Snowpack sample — Buffalo Mountain, Silverthorne, Colorado, USA (1/25/25, 10:11 AM MST)
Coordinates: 39.6222, -106.1139
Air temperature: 22 °F
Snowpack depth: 110 cm
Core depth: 40 cm
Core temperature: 46.4 °F
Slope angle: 12°, slope face: 102°
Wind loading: high
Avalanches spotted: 0
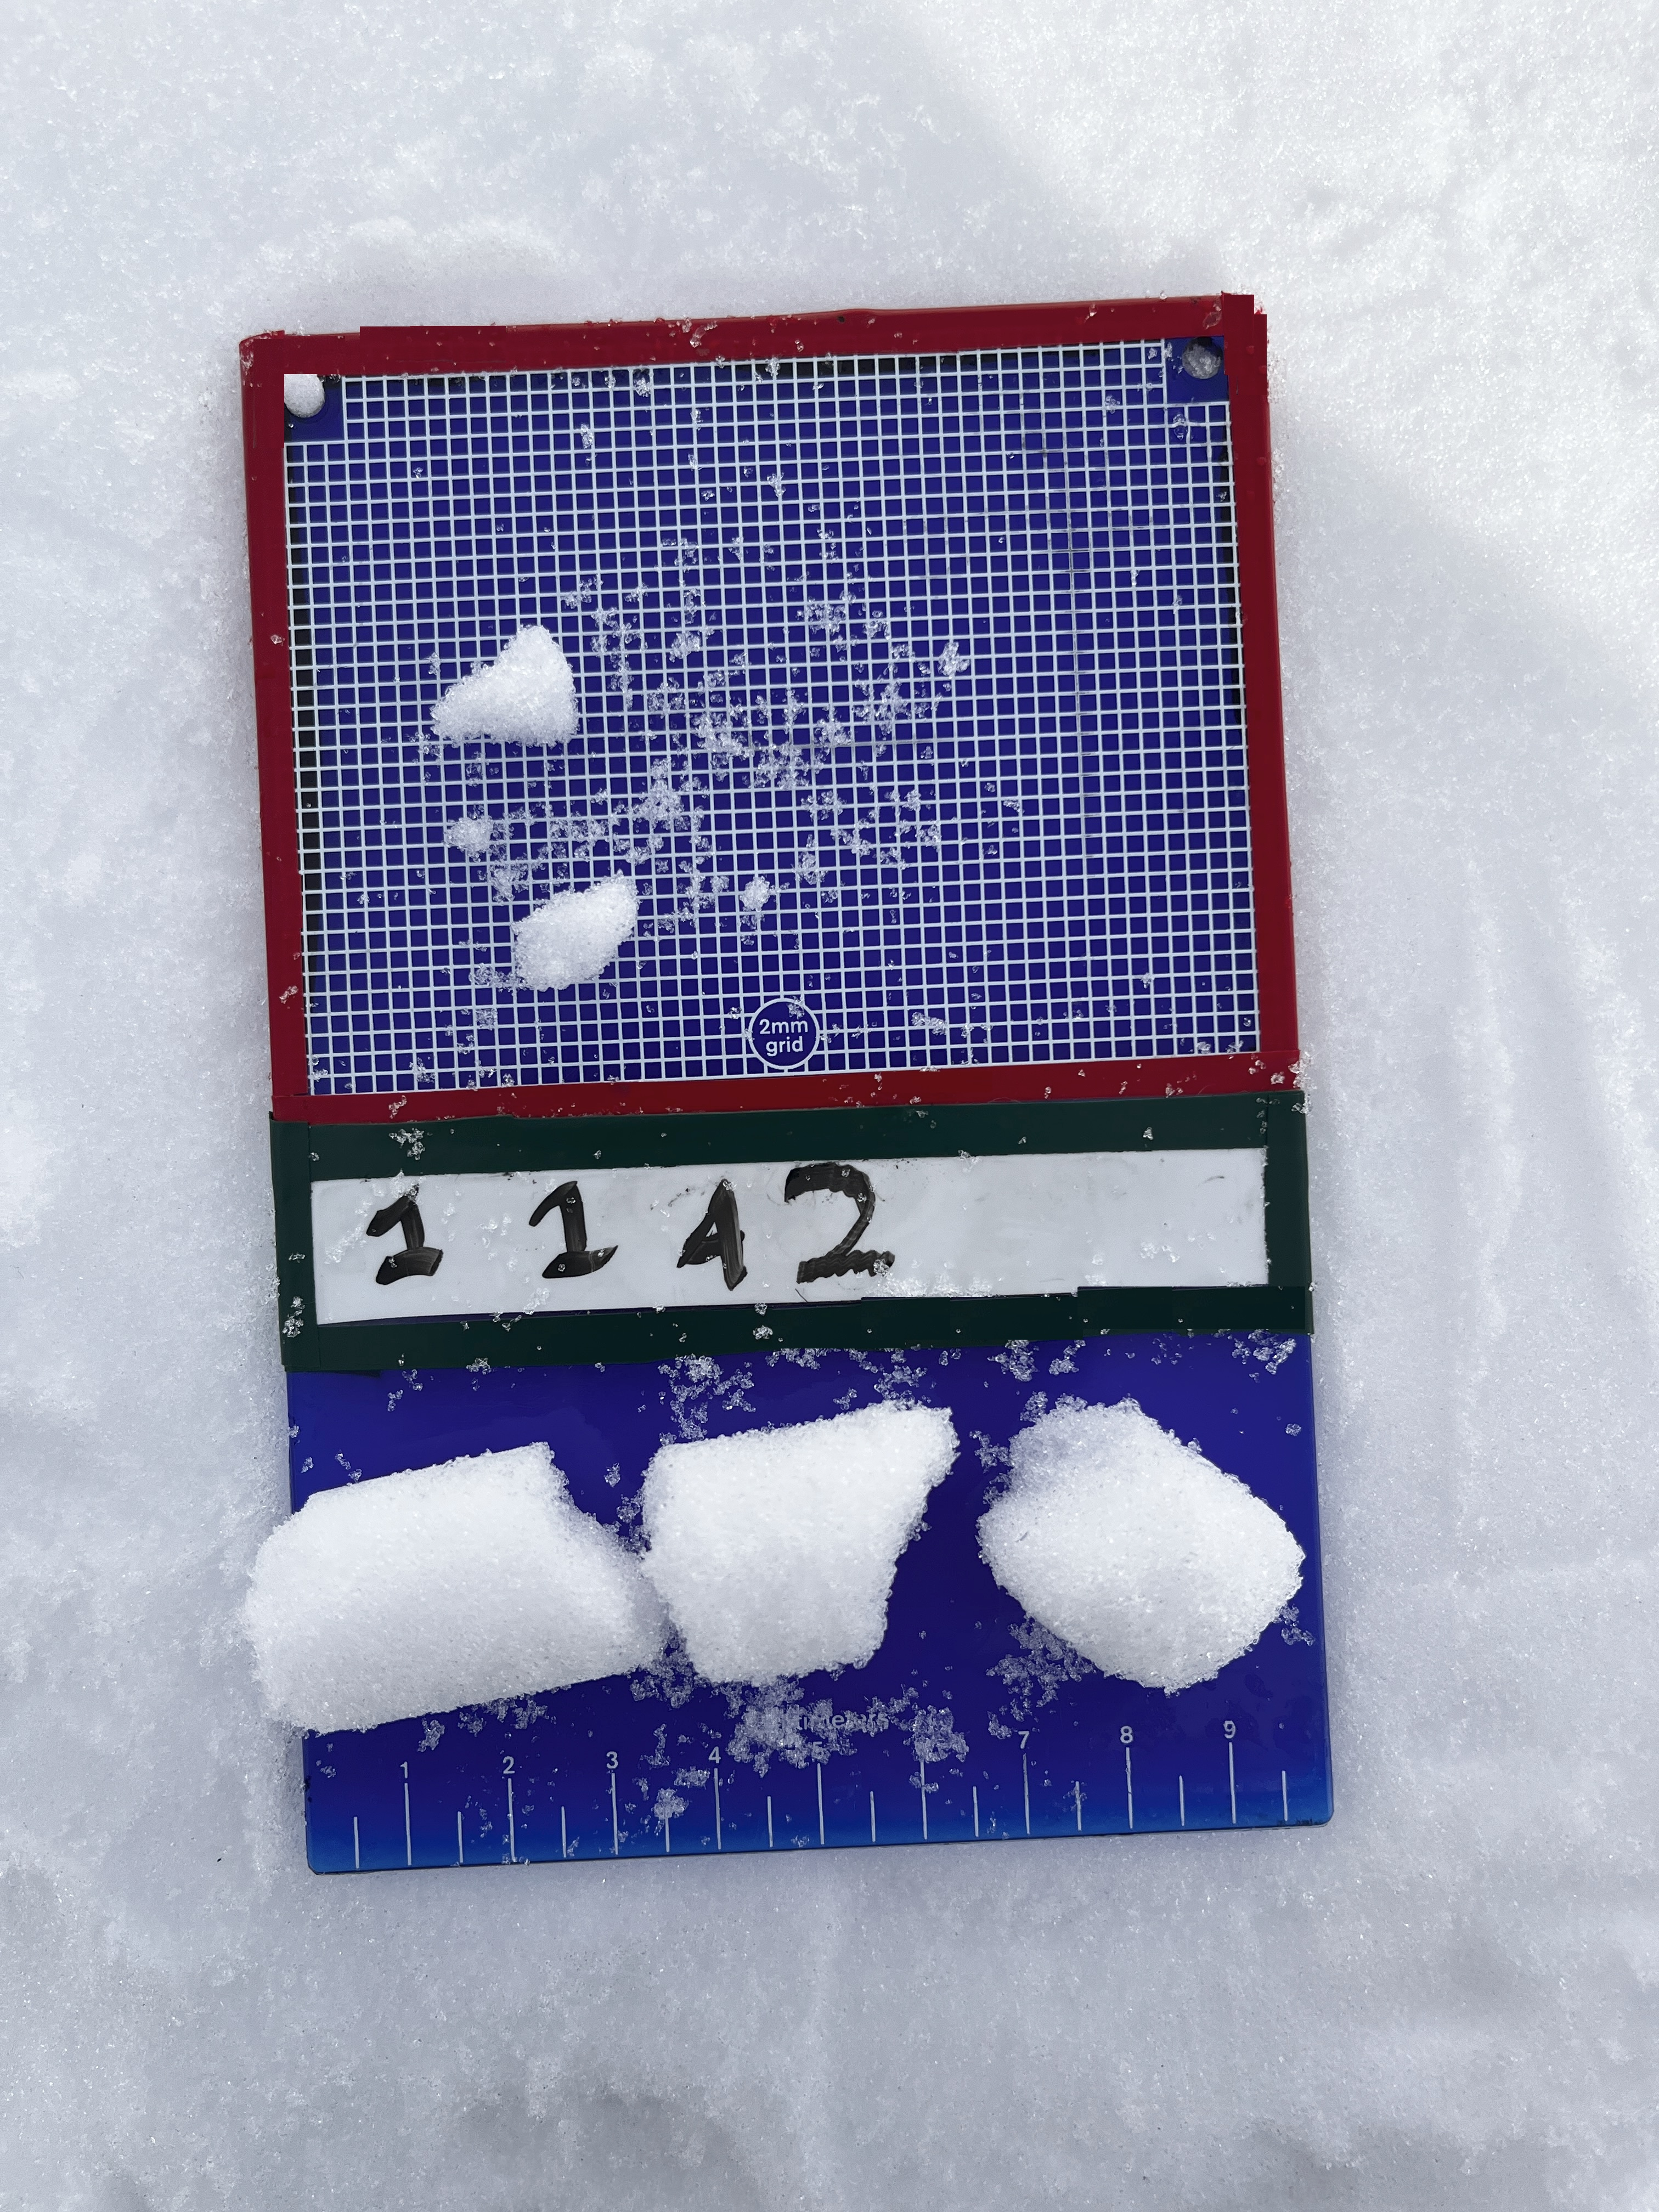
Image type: crystal_card
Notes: No avalanches nearby, collected on the outskirts of a fire break 15 meters from the treeline, on way to Buffalo and Red Mountain